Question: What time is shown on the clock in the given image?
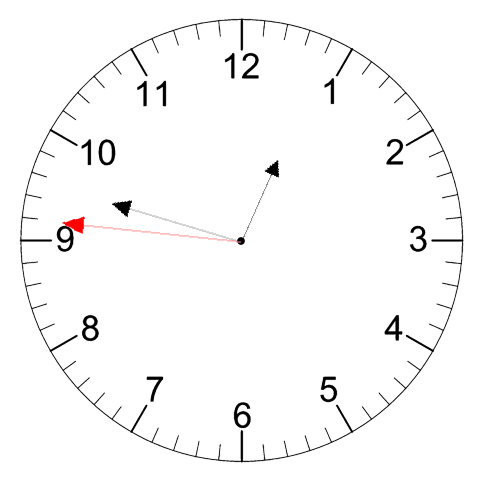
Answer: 12:47:46